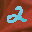
Label: 2